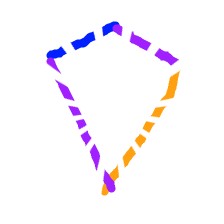
Shape: kite